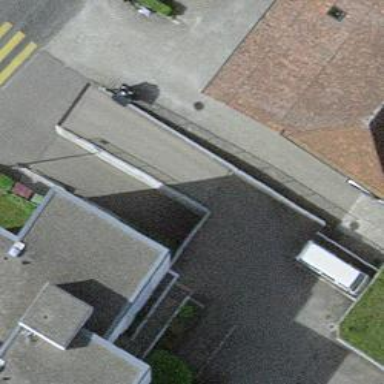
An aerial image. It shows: Parking entrance.